Question: I want to set different text color of label in each row 'SegmentControl' .
Please check my ref. code.
'''
var arrColors = [
{"color":"white"},
{"color":"orange"},
{"color":"blue"},
{"color":"yellow"},
{"color":"gray"}
];
this.view.segCont.widgetDataMap = {lblColorName: "color"};
this.view.segCont.setData(arrColors);
'''
I want to do something like attached image.

Thanks in advance!!
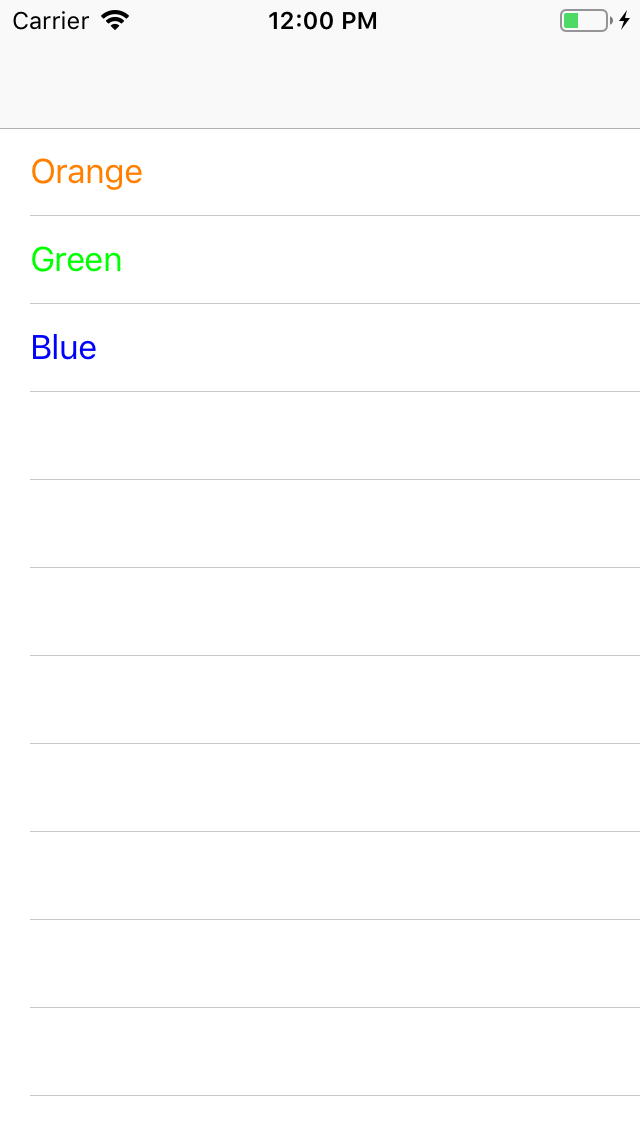
Answer: I got solution from 'kony' team.
1) Create different 'skin' for different color 'label'.
<URL>
2) Set condition for as per your require color 'label'.
'''
var arrColors = [
{"color": "white"},
{"color": "orange"},
{"color": "blue"},
{"color": "yellow"},
{"color": "gray"}
];
for (i = 0; i < arrColors.length; i++) {
if (arrColors[i].color === "orange") {
arrColors[i].color = {
"skin": "sknLblOrange"
};
} else {
arrColors[i].color = {
"skin": "sknLblGreen"
};
}
}
this.view.segCont.widgetDataMap = {
lblColor: "color"
};
this.view.segCont.setData(arrColors);
'''
Hope this helpful to you. Happy Coding :)